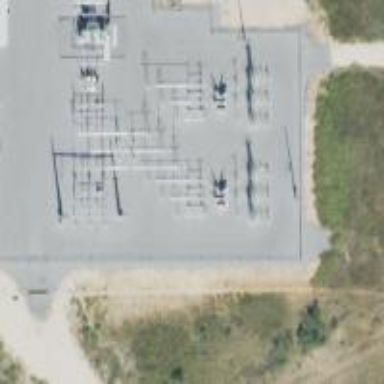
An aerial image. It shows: Switch used for power control.